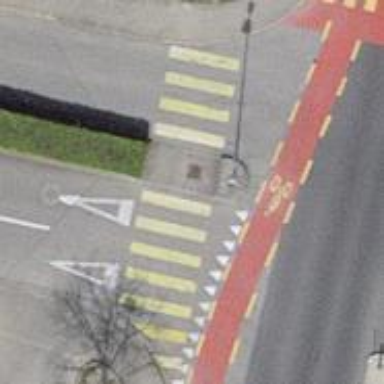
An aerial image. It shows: Zebra crossing for pedestrians.